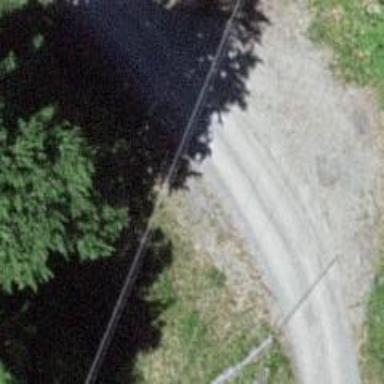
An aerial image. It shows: Dirt track road.